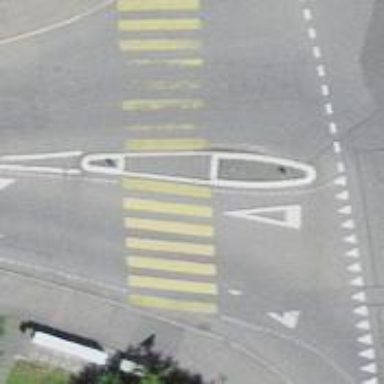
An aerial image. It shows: Zebra crossing on the road.